Question: I'm not able to launch IE browser to run my selenium automated tests written in Java. I'm using Windows 7 and IE 9. Below is my code:
Please find the attachment.
'''
public class GoogleNews {
private WebDriver driver;
private String baseUrl;
private StringBuffer verificationErrors = new StringBuffer();
ArrayList al = new ArrayList();
@Before
public void setUp() throws Exception {
//driver = new FirefoxDriver();
driver =new InternetExplorerDriver();
baseUrl = "https://news.google.co.in/";
}
@Test
public void testApple() throws Exception {
driver.get(baseUrl);
}
}
'''
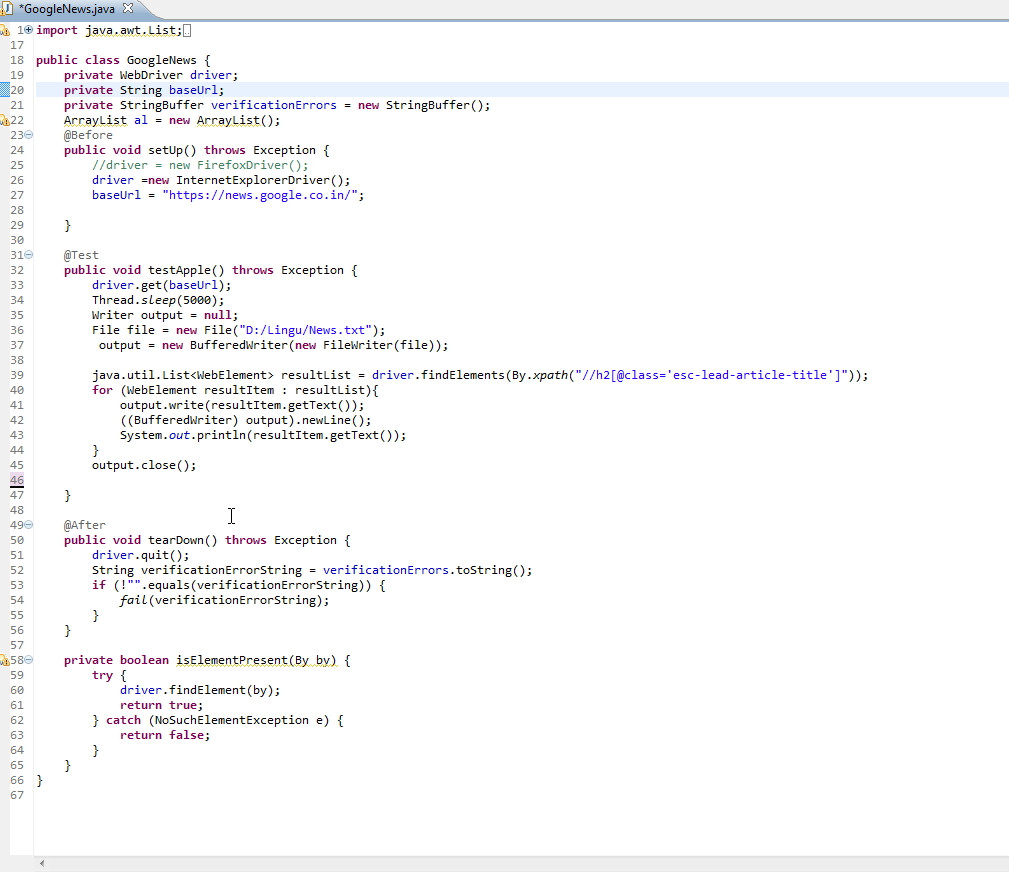
Answer: It needs to set same Security level in all zones. To do that follow the steps below:
1. Open IE
2. Go to Tools -> Internet Options -> Security
3. Set all zones (Internet, Local intranet, Trusted sites, Restricted sites) to the same protected mode, enabled or disabled should not matter.
Finally, set Zoom level to 100% by right clicking on the gear located at the top right corner and enabling the status-bar.
Default zoom level is now displayed at the lower right.